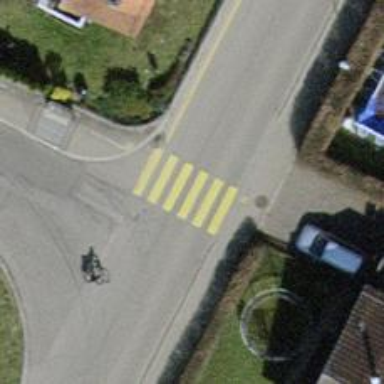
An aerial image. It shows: Uncontrolled footway crossing with markings.